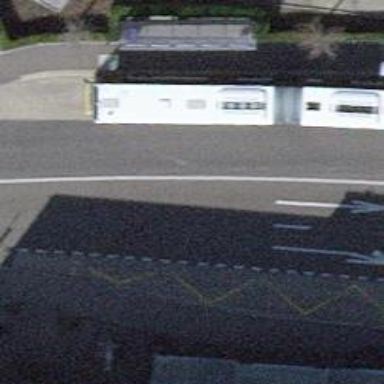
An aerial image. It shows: Bus stop with designated public transport stop position.